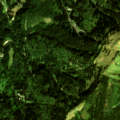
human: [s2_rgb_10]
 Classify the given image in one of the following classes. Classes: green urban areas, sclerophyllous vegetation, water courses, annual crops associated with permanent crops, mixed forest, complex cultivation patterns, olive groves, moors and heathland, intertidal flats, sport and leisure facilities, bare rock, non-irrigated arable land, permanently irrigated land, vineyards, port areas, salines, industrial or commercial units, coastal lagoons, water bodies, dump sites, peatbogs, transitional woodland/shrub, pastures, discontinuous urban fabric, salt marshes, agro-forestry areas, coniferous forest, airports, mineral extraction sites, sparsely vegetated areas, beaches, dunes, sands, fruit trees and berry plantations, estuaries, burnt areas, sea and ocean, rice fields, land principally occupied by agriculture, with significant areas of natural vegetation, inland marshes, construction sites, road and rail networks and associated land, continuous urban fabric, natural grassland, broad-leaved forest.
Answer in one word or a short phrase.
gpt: complex cultivation patterns, coniferous forest, natural grassland, transitional woodland/shrub